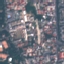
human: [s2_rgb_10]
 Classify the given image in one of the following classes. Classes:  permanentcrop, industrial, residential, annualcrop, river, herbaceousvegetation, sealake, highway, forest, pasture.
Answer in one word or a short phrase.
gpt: Residential